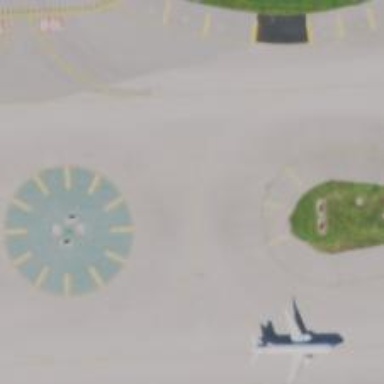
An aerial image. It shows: View of taxiway at the airport.